Question: When plotting surfaces using 'mpl_toolkits.mplot3d.Axes3D.plot_surface()', lines appear that seem to follow the curve of the surfaces being plotted. For example:
'''
X, Y = numpy.meshgrid(numpy.arange(some_range), numpy.arange(some_other_range))
Z1, Z2 = numpy.array(getRate())
#getRate is a function that returns an array of shape (len(some_range), len(some_other_range)
fig = pyplot.figure()
ax = mplot3d.Axes3D(fig)
ax.plot_surface(X, Y, Z1, color='w', alpha=0.2)
ax.plot_surface(X, Y, Z2, color='b', alpha=0.2)
pyplot.show()
'''
Is there any way to get rid of the bloody things so you just have a smooth surface? I've attached an image to show what I mean.
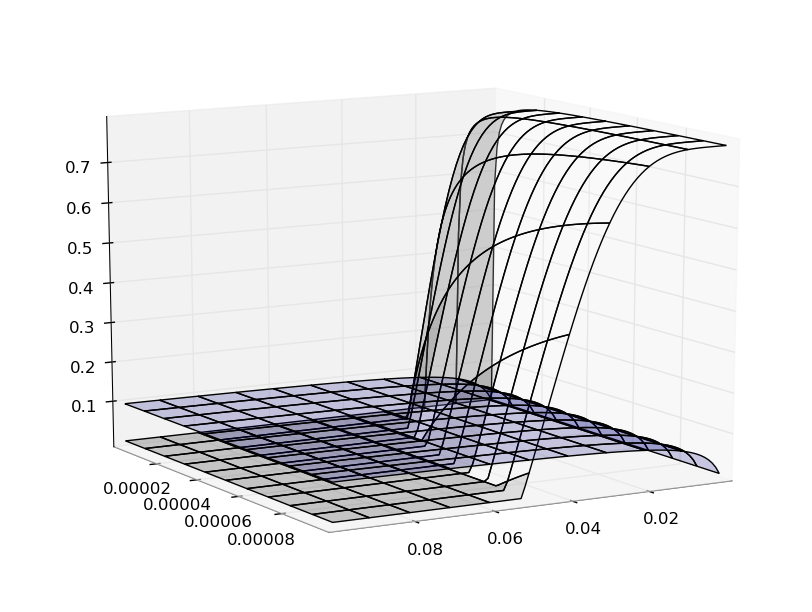
Answer: Try
'''
ax.plot_surface(X, Y, Z1, color='w', alpha=0.2, linewidth=0)
ax.plot_surface(X, Y, Z2, color='b', alpha=0.2, linewidth=0)
'''
You may want to increase your alpha values a bit, though, if taking away the lines makes parts of the surfaces too hard to see.